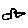
Label: bird